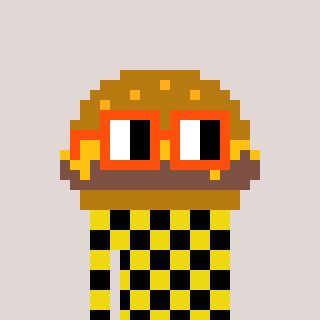
a pixel art character with square orange glasses, a burger-shaped head and a yellow-colored body on a warm background